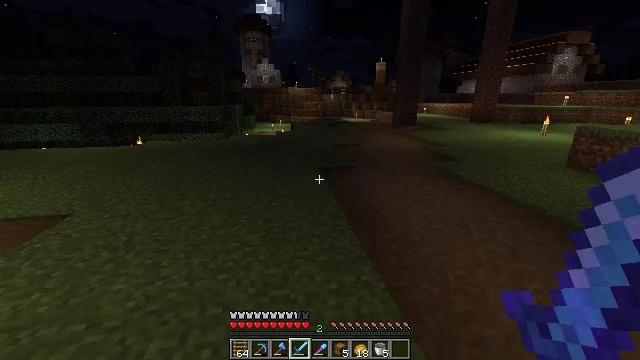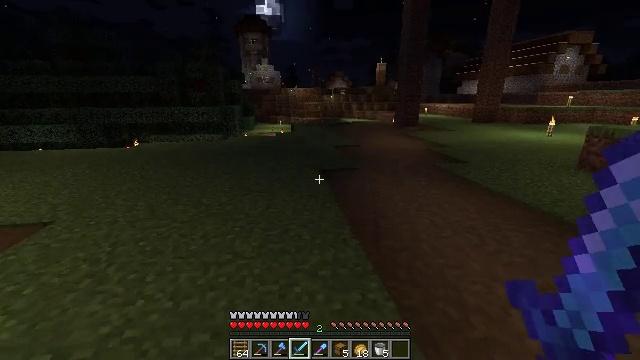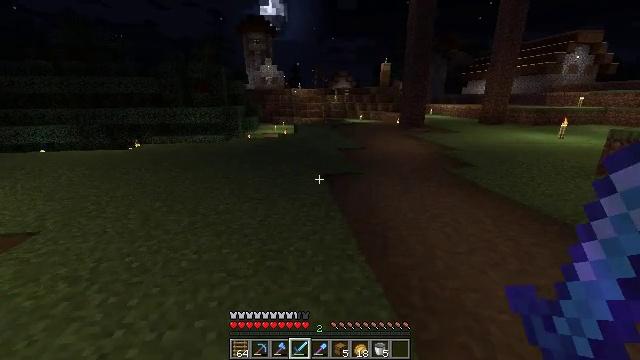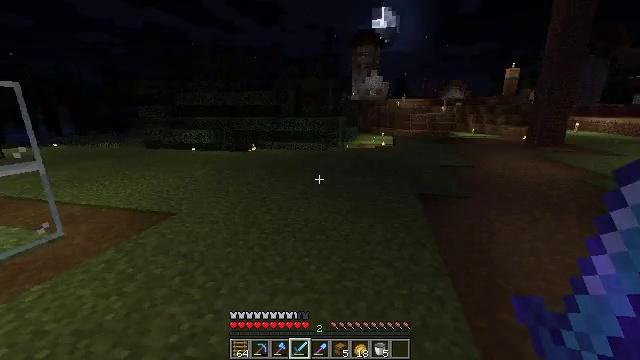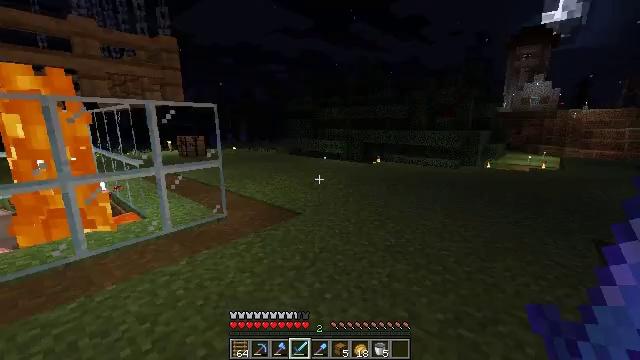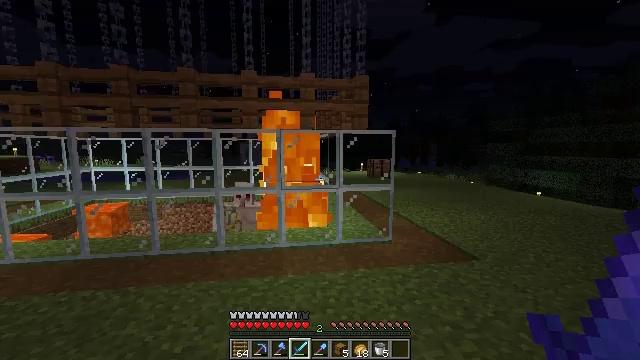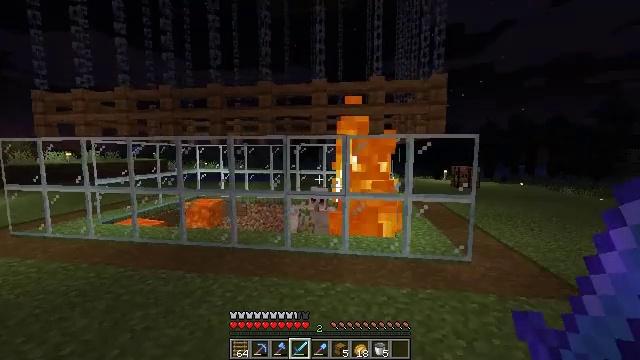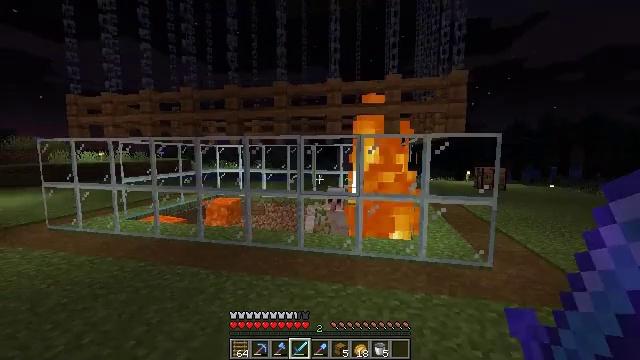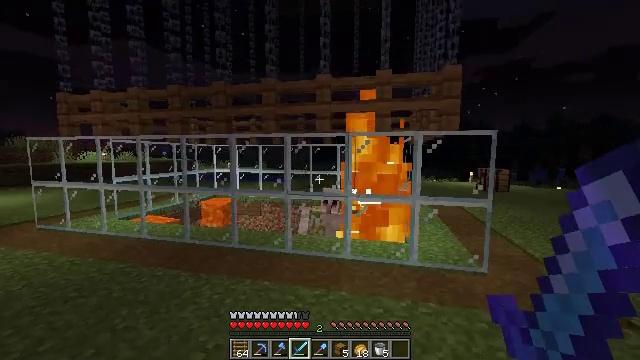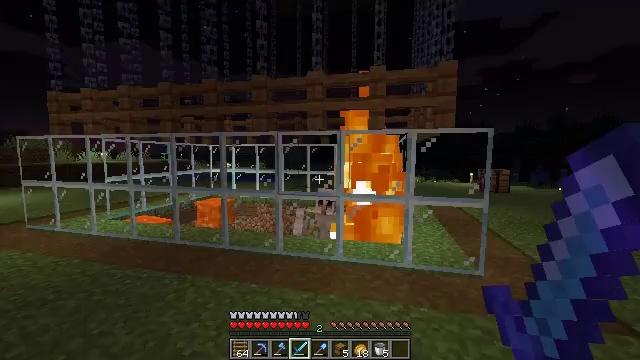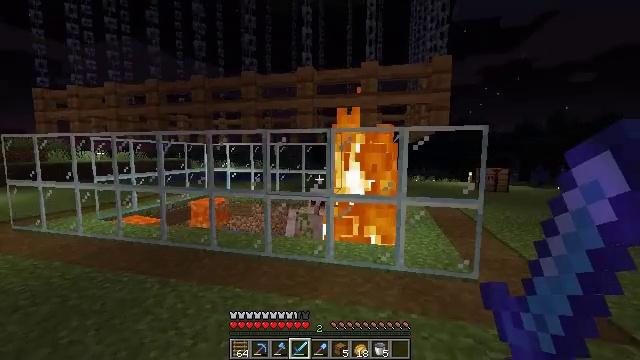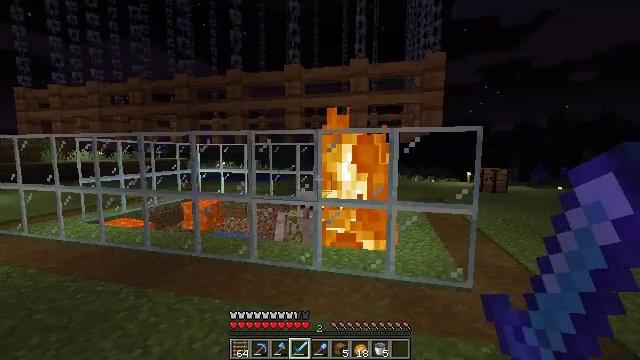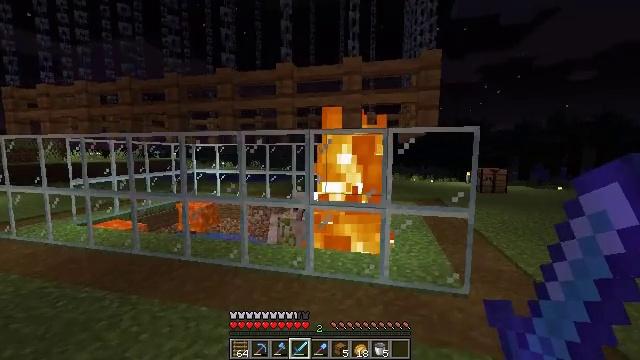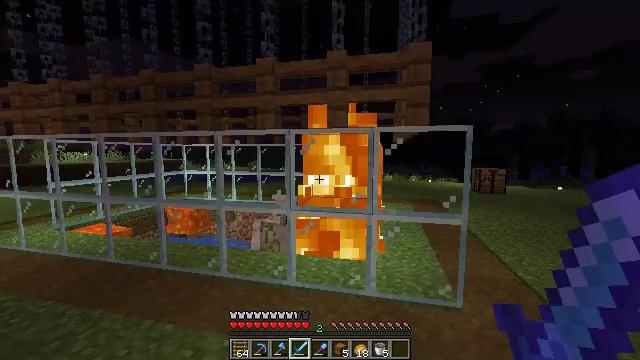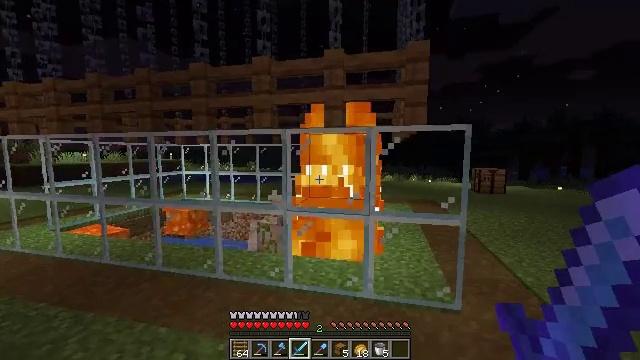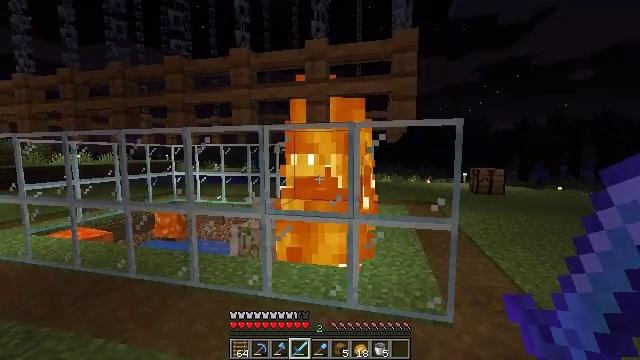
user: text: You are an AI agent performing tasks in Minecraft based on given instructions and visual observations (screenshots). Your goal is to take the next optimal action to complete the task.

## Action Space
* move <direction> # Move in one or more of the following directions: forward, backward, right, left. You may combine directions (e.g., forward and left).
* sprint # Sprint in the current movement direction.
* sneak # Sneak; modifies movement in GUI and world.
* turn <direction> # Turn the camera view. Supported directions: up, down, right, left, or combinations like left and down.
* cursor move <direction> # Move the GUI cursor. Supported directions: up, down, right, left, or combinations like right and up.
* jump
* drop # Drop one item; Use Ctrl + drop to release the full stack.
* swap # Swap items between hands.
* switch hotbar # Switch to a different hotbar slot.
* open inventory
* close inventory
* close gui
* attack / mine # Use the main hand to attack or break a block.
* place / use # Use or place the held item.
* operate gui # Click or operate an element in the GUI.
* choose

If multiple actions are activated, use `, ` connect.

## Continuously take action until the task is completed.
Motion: motion action
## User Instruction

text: Destroy the glass.
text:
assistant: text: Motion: move forward
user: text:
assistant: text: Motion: move forward
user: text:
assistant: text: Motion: move forward and move right, turn left and up
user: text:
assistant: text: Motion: move forward and move right, turn left and up
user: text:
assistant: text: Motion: move forward and move right, turn left and up
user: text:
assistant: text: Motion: move forward and move right, turn left and up
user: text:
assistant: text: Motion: move forward and move right, turn left
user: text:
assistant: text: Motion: move forward and move right, turn left
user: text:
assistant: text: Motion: move forward and move right
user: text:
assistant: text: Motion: move forward and move right
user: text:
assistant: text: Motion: move forward and move right
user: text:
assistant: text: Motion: move forward and move right
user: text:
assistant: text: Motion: move forward and move right
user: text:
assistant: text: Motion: move forward and move right
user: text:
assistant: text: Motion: move forward and move right
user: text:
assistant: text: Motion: move forward and move right
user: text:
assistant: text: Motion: move forward and move right, sprint, turn right and down
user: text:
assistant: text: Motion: move forward and move right, sprint, turn right and down
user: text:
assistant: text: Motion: move forward and move right, sprint, turn right and down
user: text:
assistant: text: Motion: move forward and move right, turn right
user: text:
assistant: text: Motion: move forward and move right, turn right
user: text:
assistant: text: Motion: move forward and move right, sprint, turn right and up
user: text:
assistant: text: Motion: move forward, sprint
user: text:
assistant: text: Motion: move forward, sprint
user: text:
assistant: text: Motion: move forward
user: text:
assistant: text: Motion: move forward
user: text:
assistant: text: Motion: move forward
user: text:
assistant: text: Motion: move forward, jump
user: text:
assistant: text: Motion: move forward, turn left, jump
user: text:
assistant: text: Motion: move forward, turn left and up, jump